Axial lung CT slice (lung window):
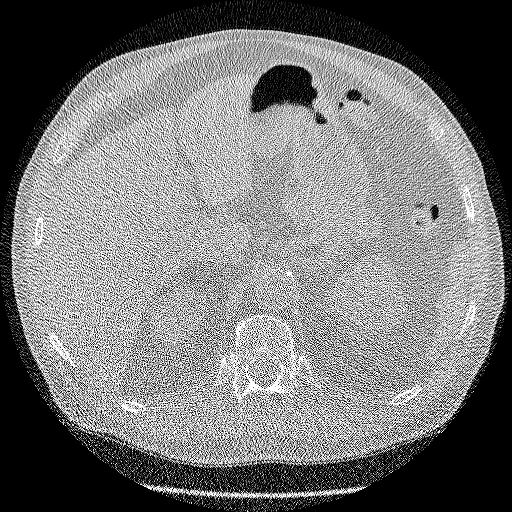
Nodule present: no